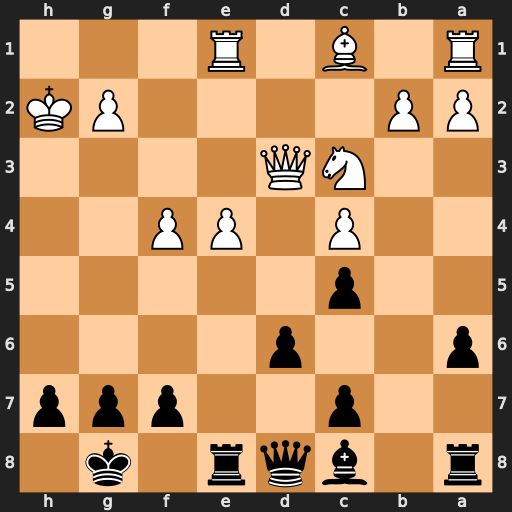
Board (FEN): r1bqr1k1/2p2ppp/p2p4/2p5/2P1PP2/2NQ4/PP4PK/R1B1R3
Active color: b
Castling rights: -
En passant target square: -
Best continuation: Qh4+ Kg1 Qxe1+